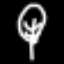
Label: leaf